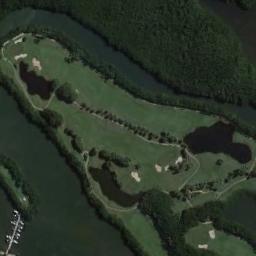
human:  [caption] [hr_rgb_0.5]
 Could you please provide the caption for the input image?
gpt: There are three bunkers and a winding road in this area .

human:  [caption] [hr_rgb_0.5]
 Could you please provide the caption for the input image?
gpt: The golf course has some lakes, Fairways, Roads, Barrier trees and sandpits and a forest is next to the golf course .

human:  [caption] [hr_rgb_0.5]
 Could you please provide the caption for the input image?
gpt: There are numerous trees beside the golf course .

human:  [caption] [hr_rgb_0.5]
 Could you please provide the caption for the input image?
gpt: There is a large golf course on the island in the lake, A few sand bunkers and lakes, Several paths and many trees on the large green lawn in the golf course  The island next to the golf course is a large forest .

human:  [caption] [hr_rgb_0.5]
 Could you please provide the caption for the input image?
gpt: There are some bunkers and three lakes on the golf course .